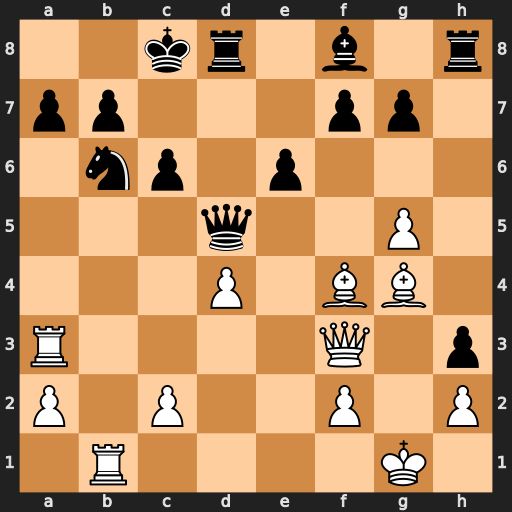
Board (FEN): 2kr1b1r/pp3pp1/1np1p3/3q2P1/3P1BB1/R4Q1p/P1P2P1P/1R4K1
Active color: w
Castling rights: -
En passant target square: -
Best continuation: Rxa7 Qxf3 Bxf3